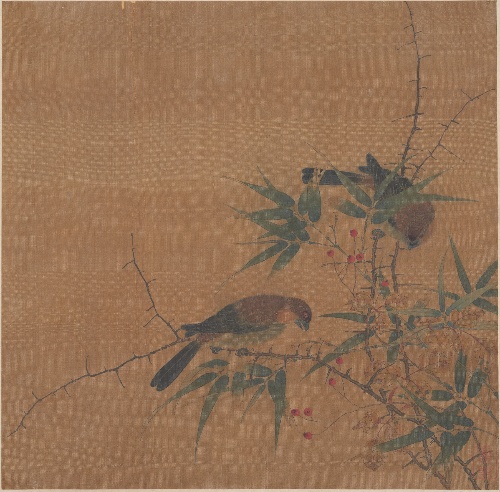
Title: 清   佚名   竹禽圖   冊頁|Bamboo Branch with Berries and Birds
Artist: Unidentified artist
Date: 17th century
Object type: Album leaf
Classification: Paintings
Medium: Album leaf; ink and color on silk
Culture: China
Period: Qing dynasty (1644–1911)
Dimensions: 11 x 10 7/8 in. (27.9 x 27.6 cm)
Department: Asian Art
Credit line: John Stewart Kennedy Fund, 1913
Accession year: 1913
Repository: Metropolitan Museum of Art, New York, NY
Tags: Birds|Fruit|Bamboo